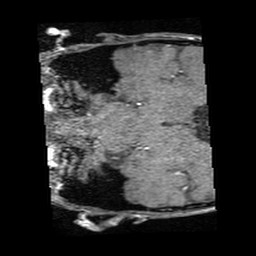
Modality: angio
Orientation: coronal
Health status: ill
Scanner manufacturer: ge
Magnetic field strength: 1.5 T
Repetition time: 0.029 s
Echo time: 0.0045 s